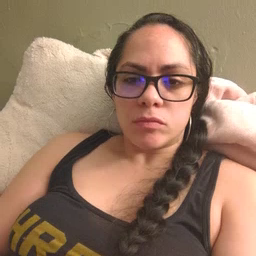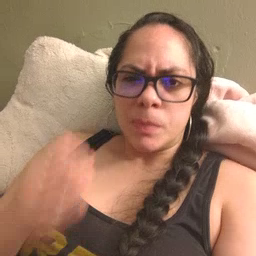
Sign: many